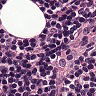
Metastatic tissue present: no